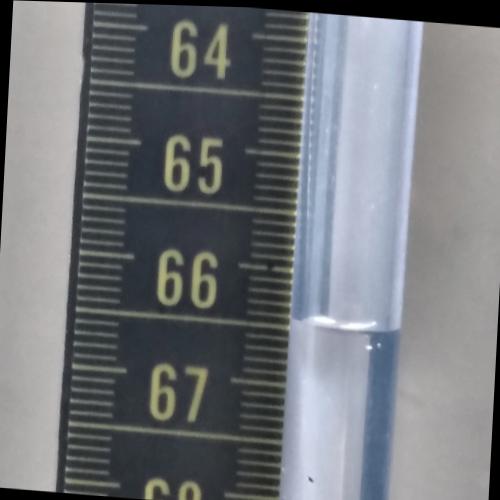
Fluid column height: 66.4 cm